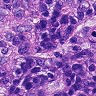
Metastatic tissue present: yes